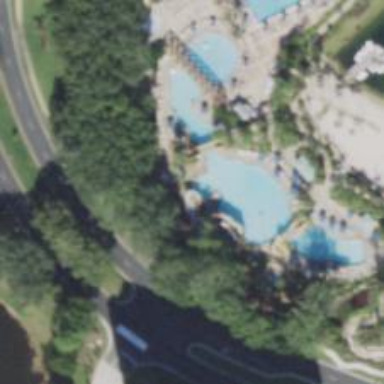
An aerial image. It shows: Water slide attraction.